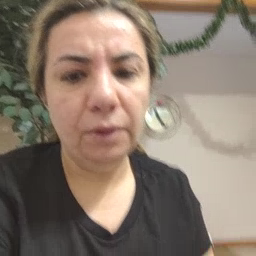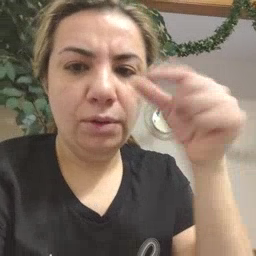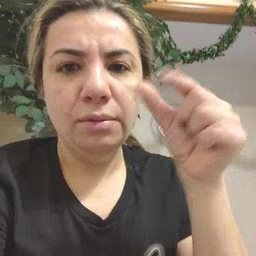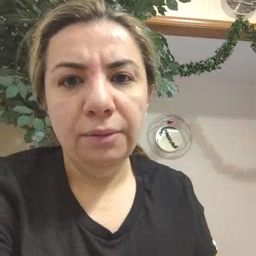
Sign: green